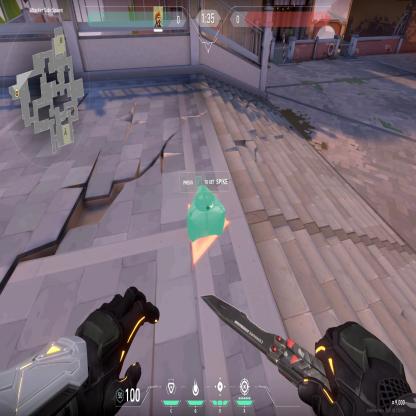
Label: dropped spike